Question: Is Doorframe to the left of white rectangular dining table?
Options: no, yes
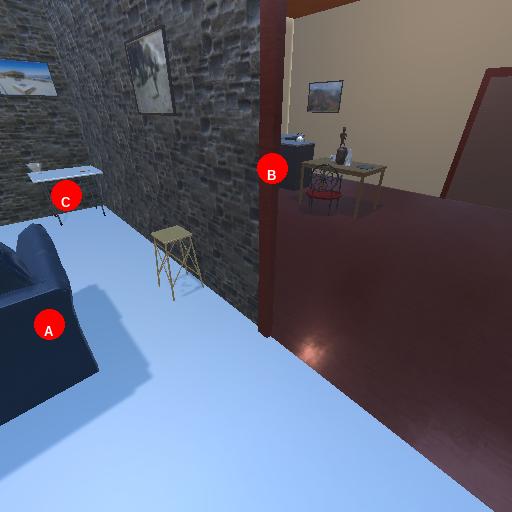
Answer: no